Field crop: maize
Growth stage: 2
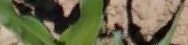
Species: maize